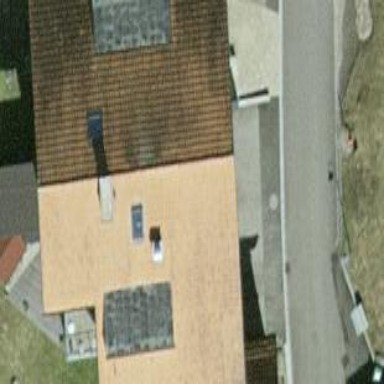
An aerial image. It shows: Image showing building with apartments.